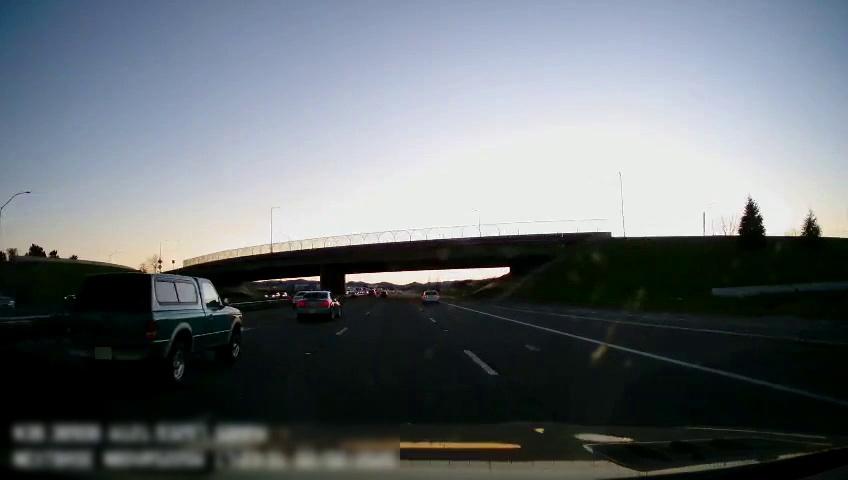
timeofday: Dusk/Dawn/Twilight
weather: Cloudy
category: Drivable Space
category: Vehicles | Car
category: Vehicles | Car
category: Vehicles | Car
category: Vehicles | Car
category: Vehicles | Car
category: Vehicles | SUV
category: Vehicles | Car
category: Vehicles | SUV
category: Lanes | Current Lane
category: Lanes | Current Lane
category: Lanes | Alternate Lane
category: Lanes | Alternate Lane
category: Lanes | Alternate Lane